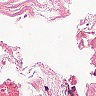
Metastatic tissue present: no